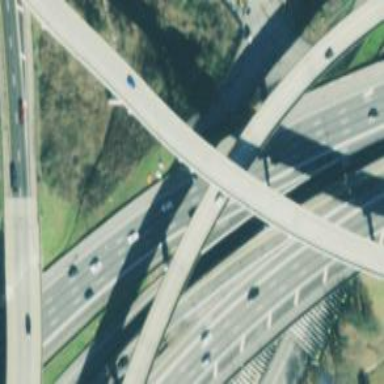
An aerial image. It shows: Bridge over motorway_link.